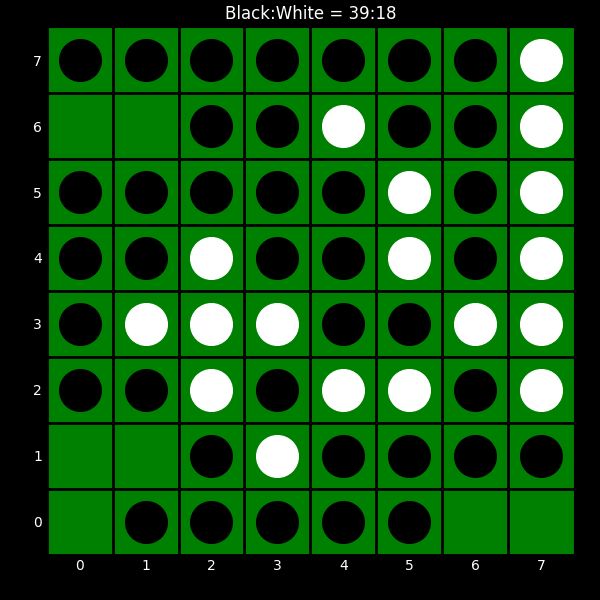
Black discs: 39
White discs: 18